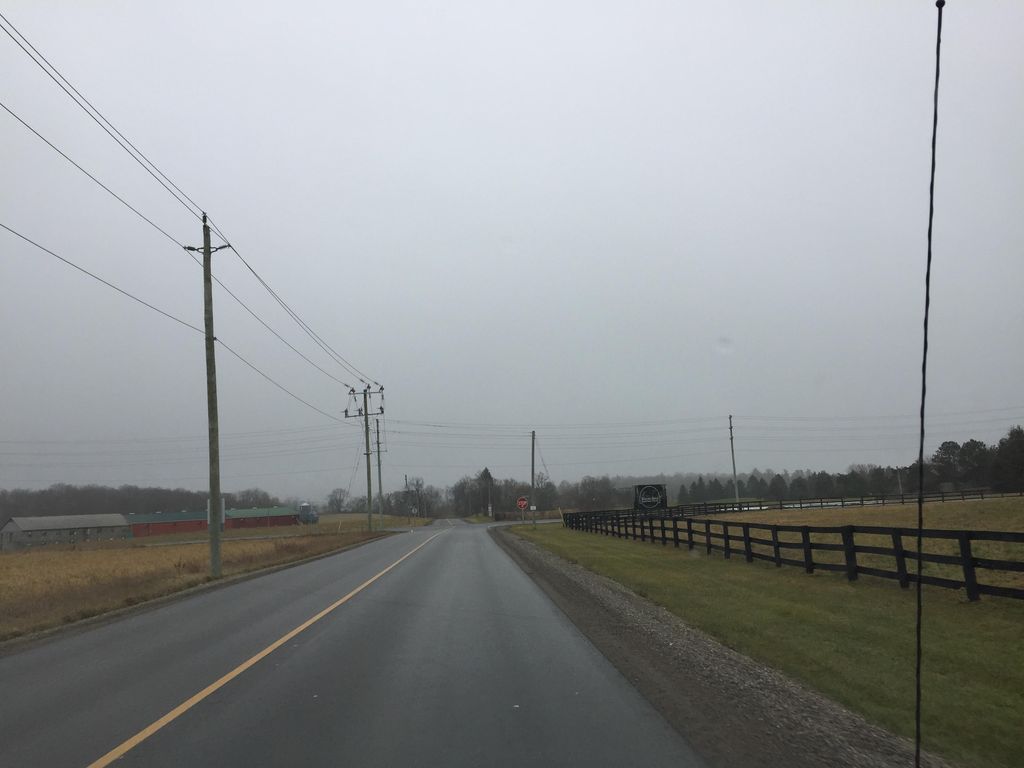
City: kitchener-waterloo